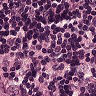
Metastatic tissue present: yes